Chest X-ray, AP view. Patient: 71 years old, sex M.
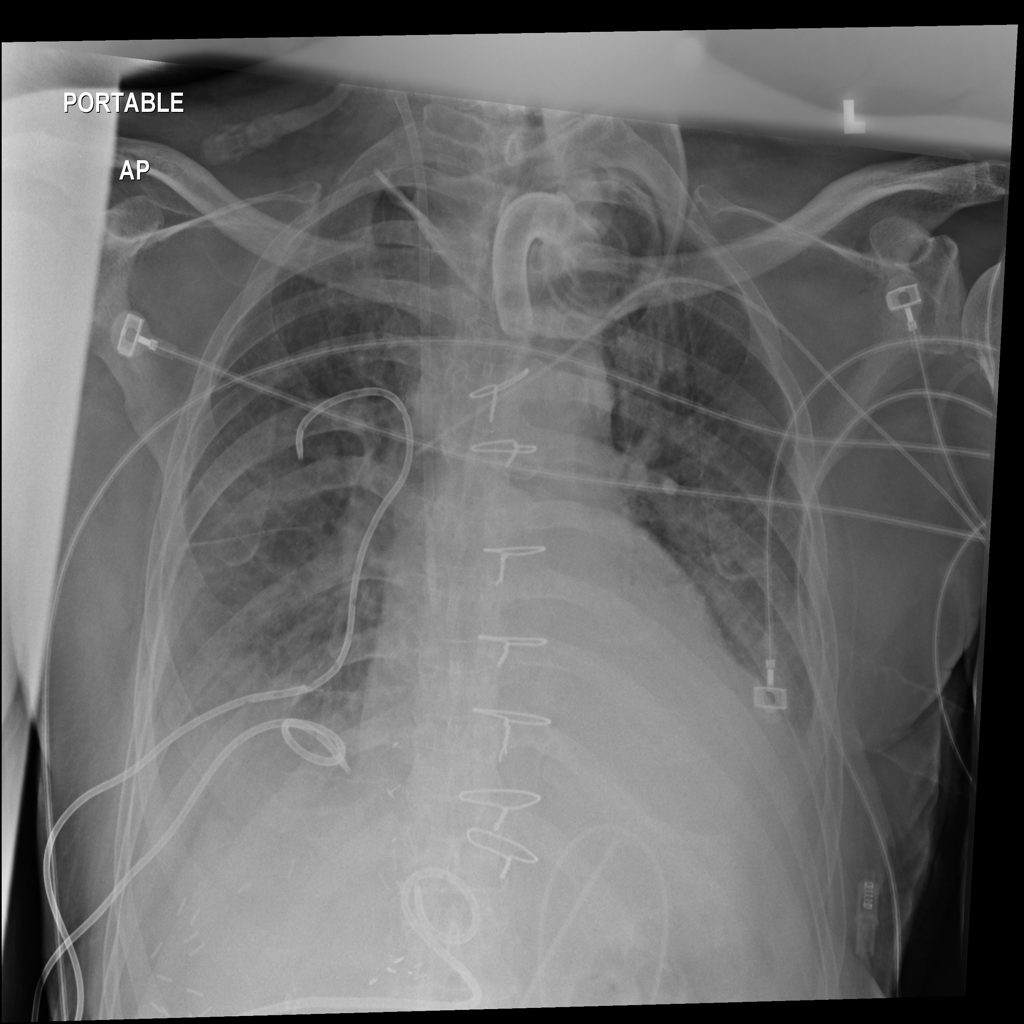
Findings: No Finding